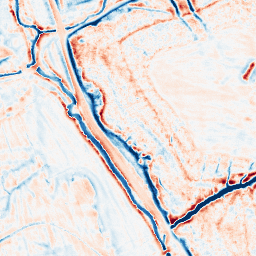
Category: edge_preserving
Decomposition family: bilateral
Decomposition parameters: d: 15
sigma_color: 150
sigma_space: 150
Upsampling method: lanczos
Upsampling parameters: scale: 4
Upsampling scale: 4